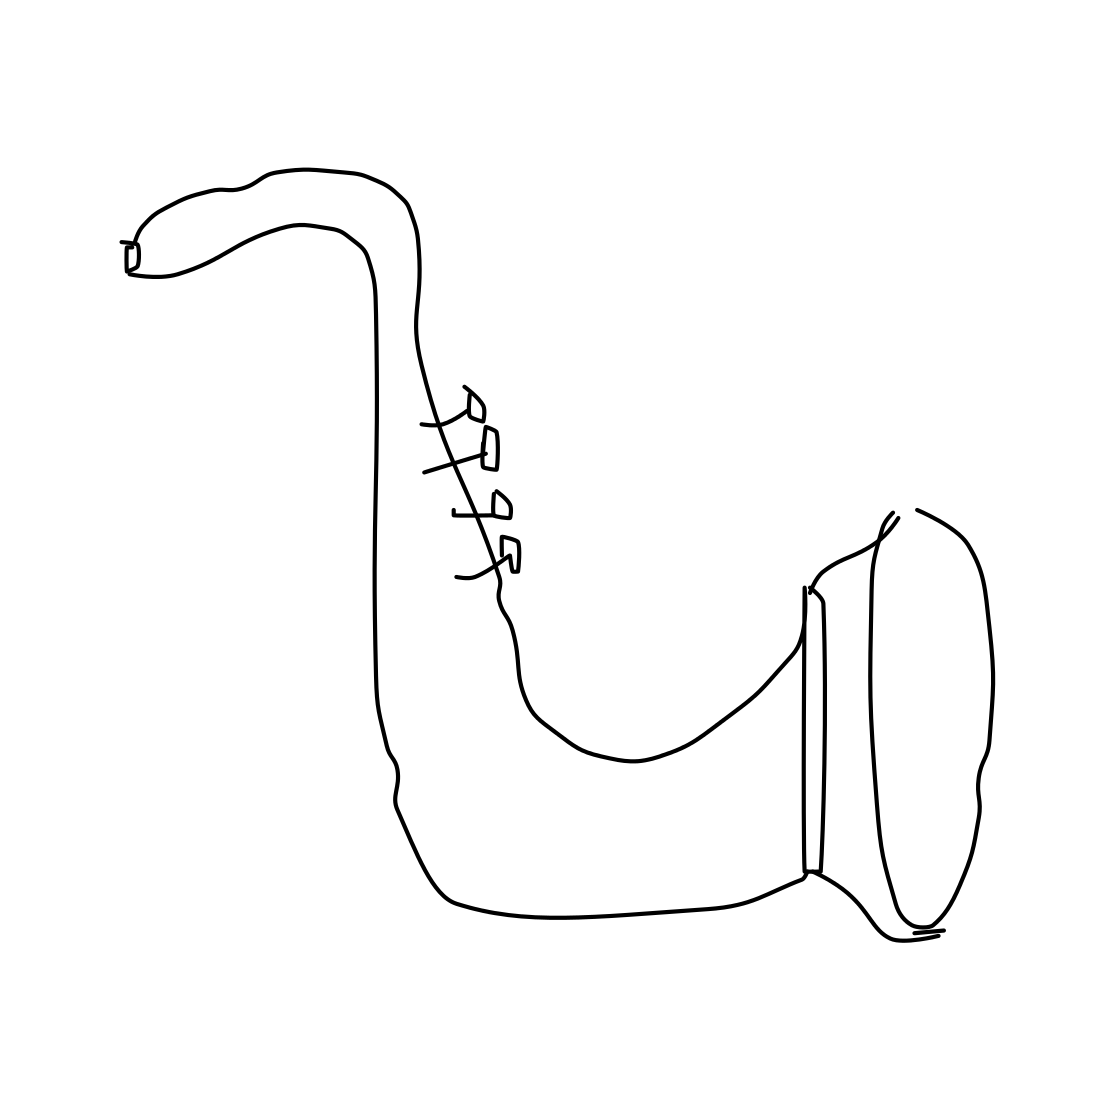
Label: saxophone